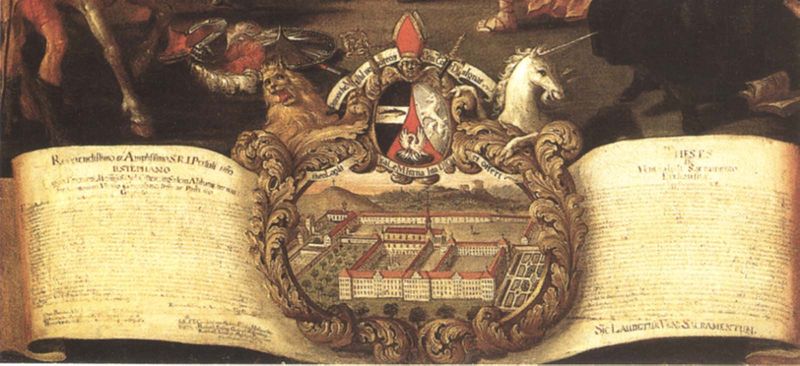
Titel: Wappenkartusche des Abtes Stephan I. von Salem mit Klosteransicht, Ausschnitt aus einemn Thesenblatt
Schlagwörter: baum, flügel, fuß, gemälde, mann, vogel, weiß, bäume, grün, landschaft, stadt, ausschnitt, bunt, schwarz, anlage, gebäude, haus, park, rot, schloss, ornament, rahmen, silber, bild, kirche, gold, oval, pferd, turm, turmspitze, garten, huf, füße, schrift, schwan, ansicht, rad, ölgemälde, banner, bischof, papst, kartusche, detail, deutsch, schild, buch, burg, kloster, palast, festung, schwert, text, waffen, herrscher, pelikan, vertrag, rüstung, schimmel, rolle, pergament, wappen, sandale, löwen, gut, teufel, blattwerk, mitra, schriftrolle, gabäude, löwe, schlüssel, urkunde, einhorn, schnitzwerk, seitenflügel, prospekt, stifter, garteb, bischofsmütze, brg, ziergarten, legitimation, obstbäume garten